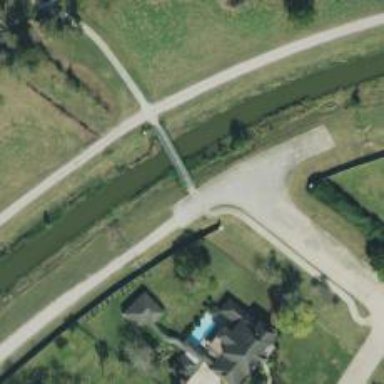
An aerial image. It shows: Footway on bridge.